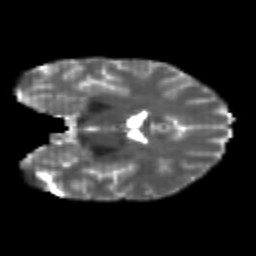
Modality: T2w
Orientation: coronal
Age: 21
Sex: female
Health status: healthy
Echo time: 0.074 s